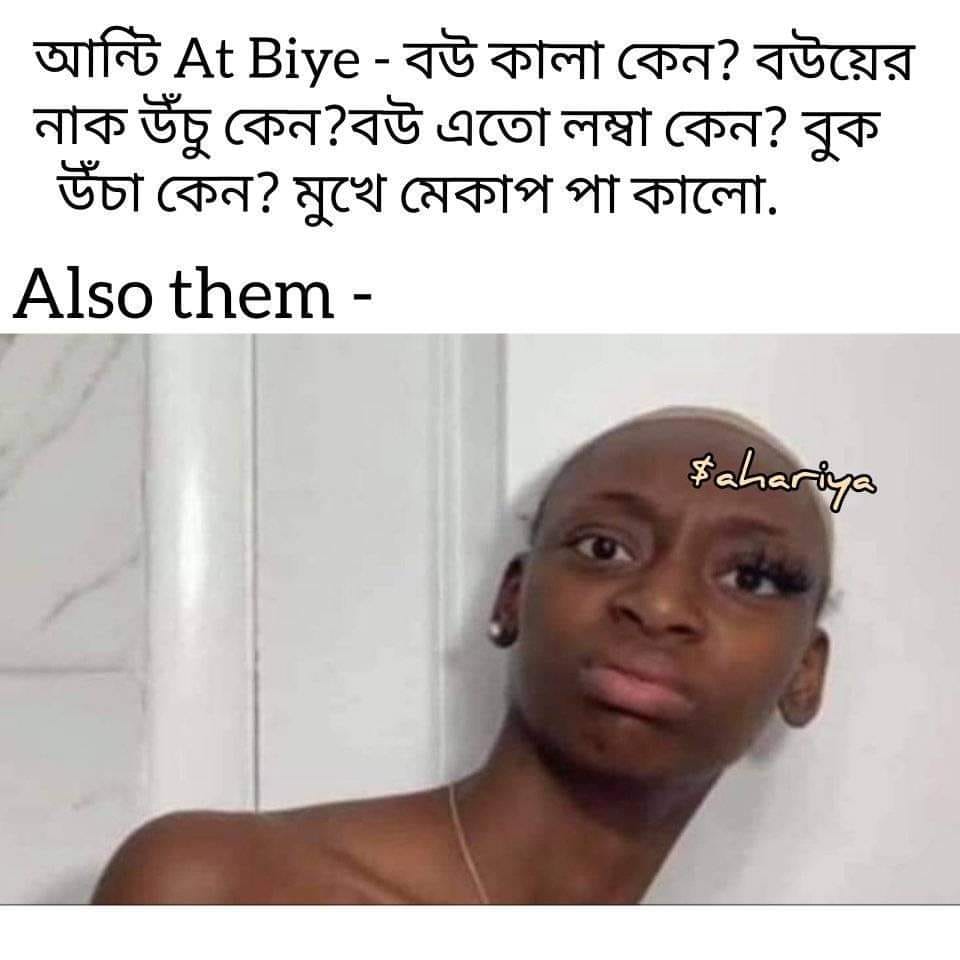
Caption: আন্টি - At Biye  বউ কালো কেন? বউয়ের নাক উচু কেন ? বউ এতো লম্বা কেন ? বুক উচা কেন ? মুখে মেকাপ পা কালো।    Also them -
Label: hate